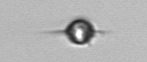
Label: Acanthoica_quattrospina